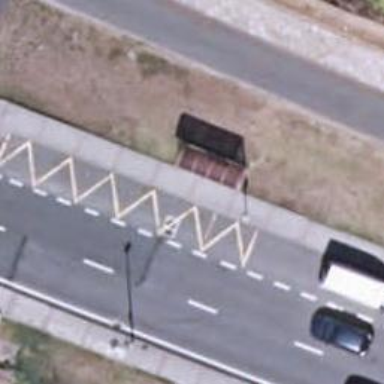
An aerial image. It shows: Bus stop with platform for public transport.